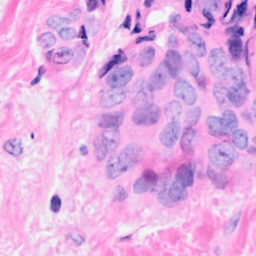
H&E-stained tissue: Breast